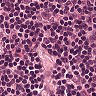
Metastatic tissue present: no